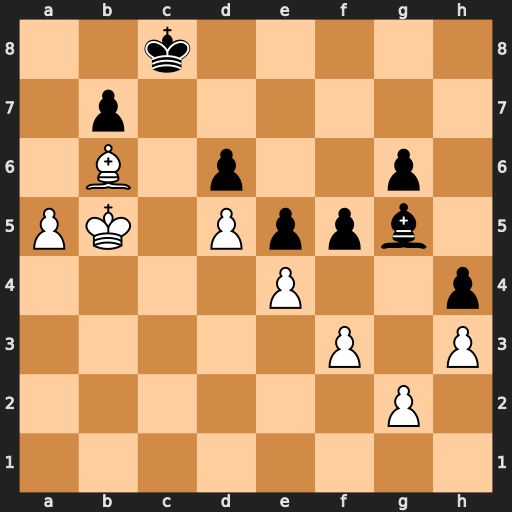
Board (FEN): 2k5/1p6/1B1p2p1/PK1Pppb1/4P2p/5P1P/6P1/8
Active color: w
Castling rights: -
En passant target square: -
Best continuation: a6 bxa6+ Kc6